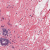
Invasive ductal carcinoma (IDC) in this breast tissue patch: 0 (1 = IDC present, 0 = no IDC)